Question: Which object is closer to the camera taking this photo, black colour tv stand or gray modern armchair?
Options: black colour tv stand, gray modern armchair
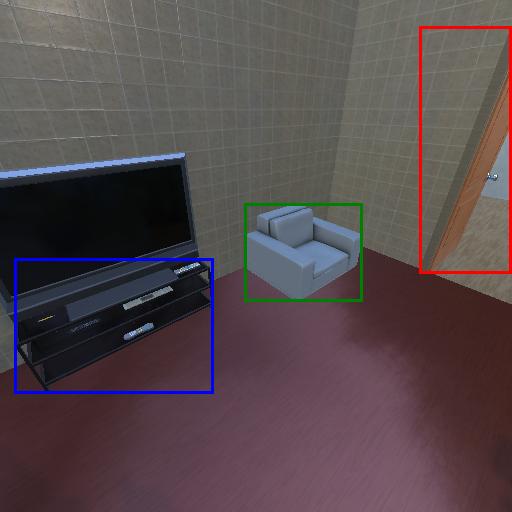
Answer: black colour tv stand